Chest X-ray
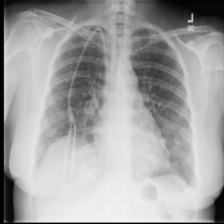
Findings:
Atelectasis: negative
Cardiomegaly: negative
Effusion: positive
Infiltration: negative
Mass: negative
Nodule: positive
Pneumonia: negative
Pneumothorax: negative
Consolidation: negative
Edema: negative
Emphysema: negative
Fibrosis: negative
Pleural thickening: negative
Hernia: negative